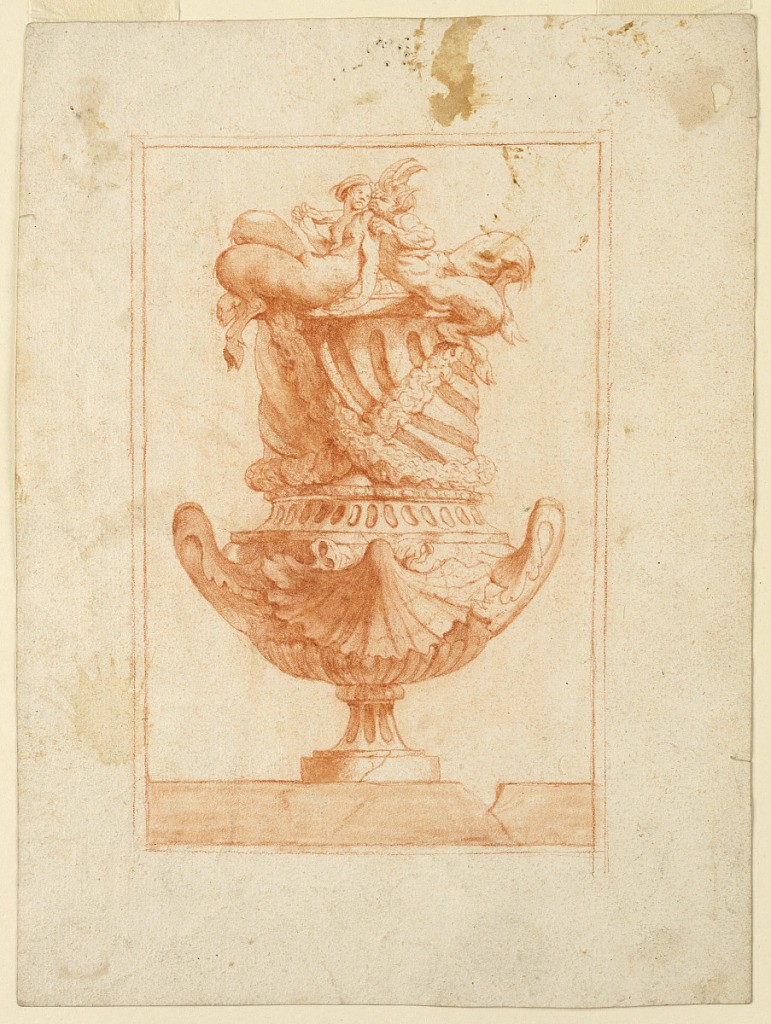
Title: Design for a Vase with Satyrs
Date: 1730–1740
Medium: Red crayon on cream laid paper
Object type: Drawing
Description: Elevation of a vase topped with a male and female satyr. Crossed garlands across the spiraling body. Lower body decorated with sea shell. Stands on a cracked stone ground. Double boundry lines.